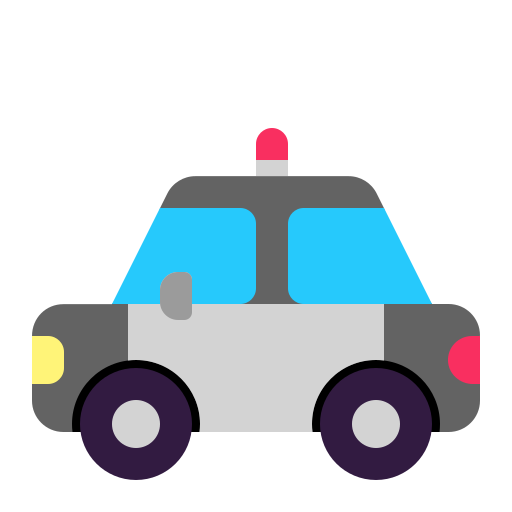
police car flat